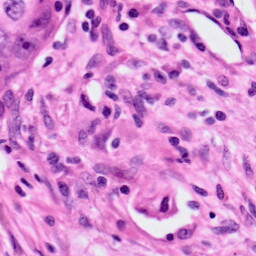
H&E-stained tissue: Lung